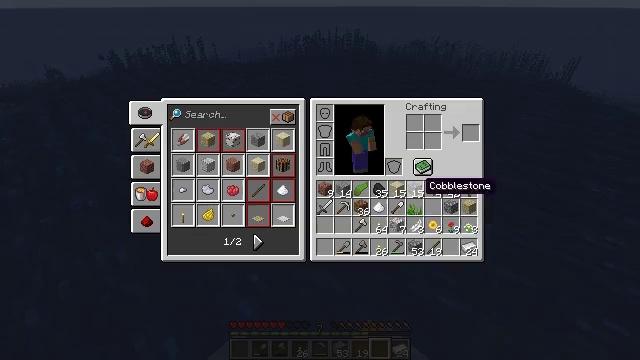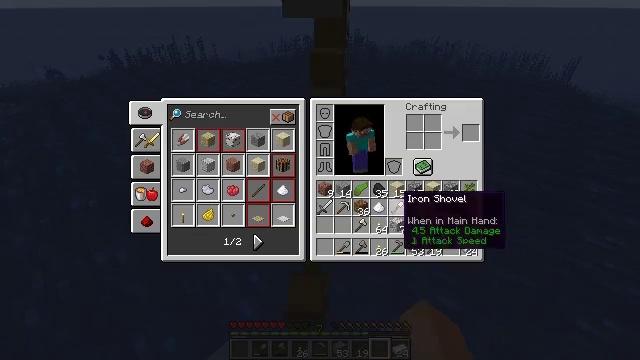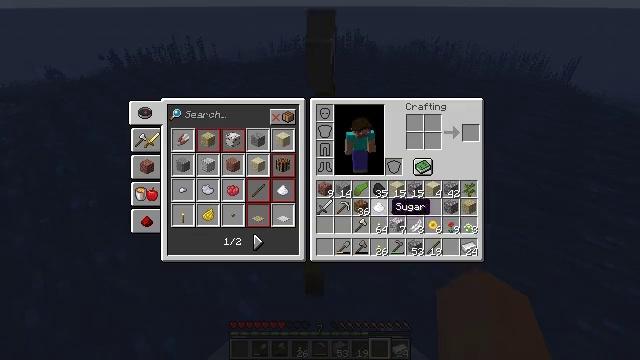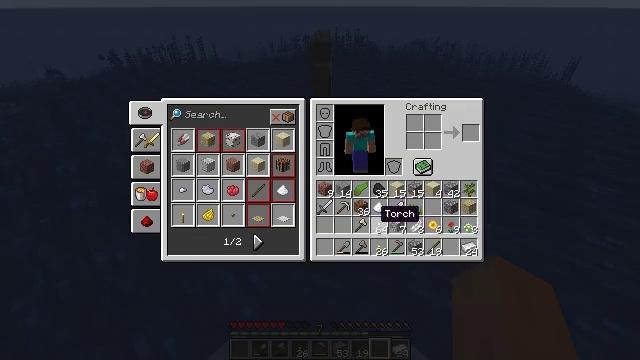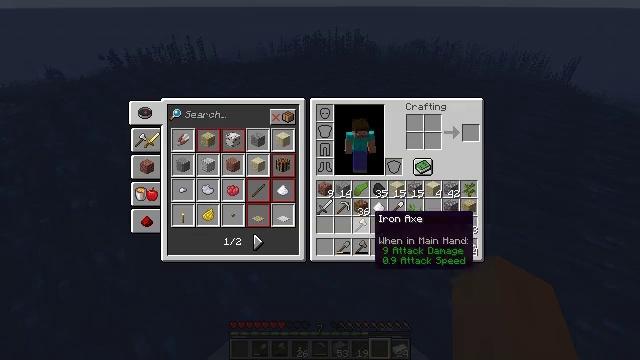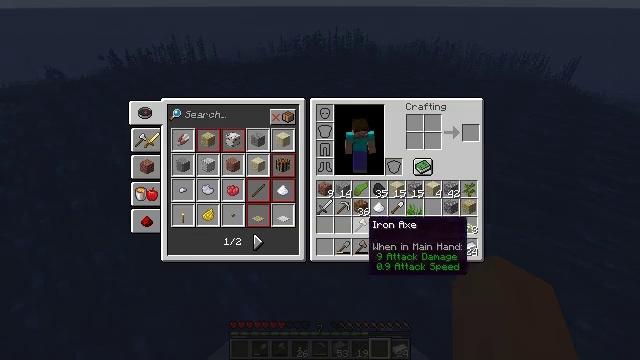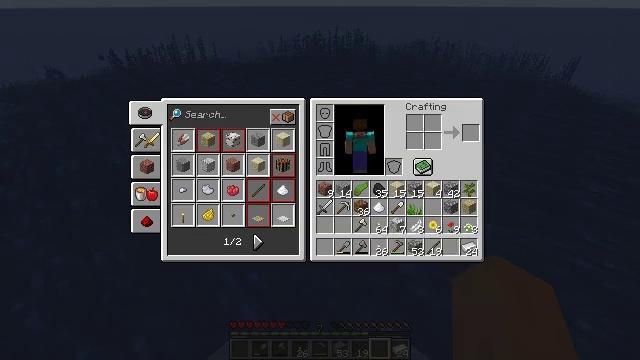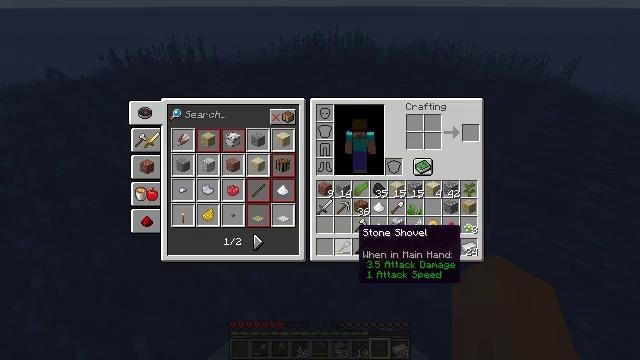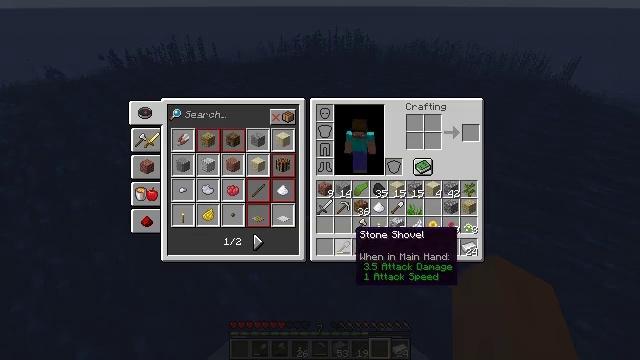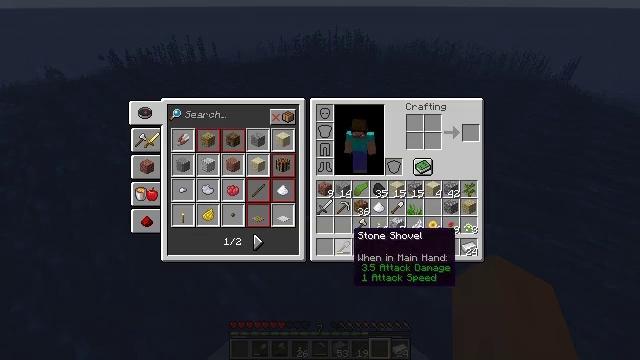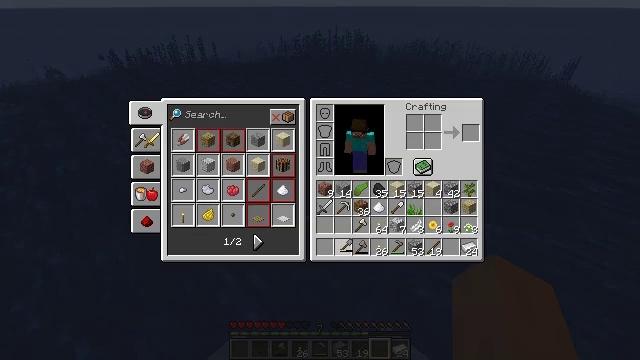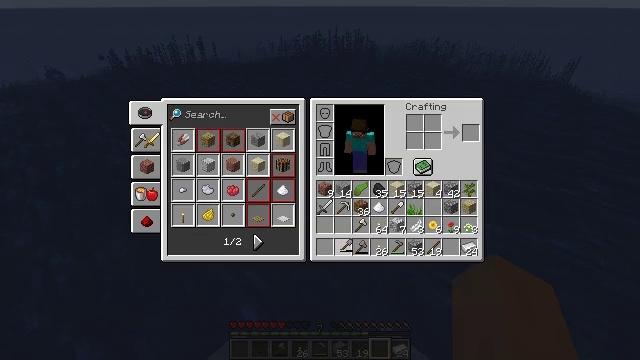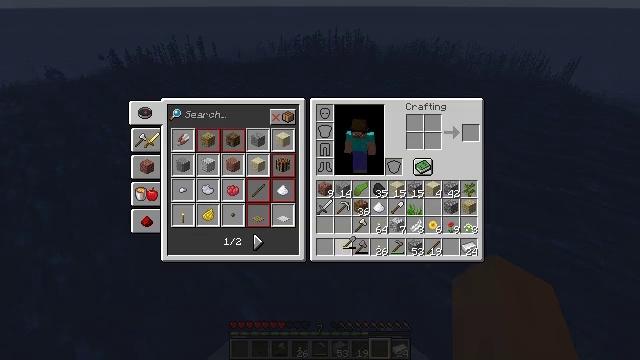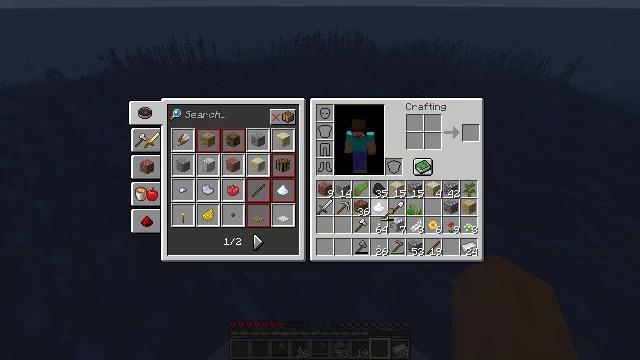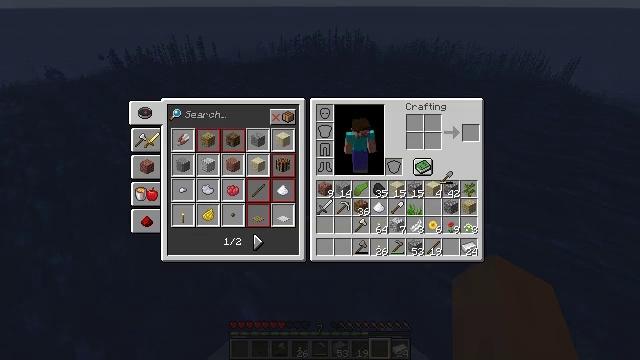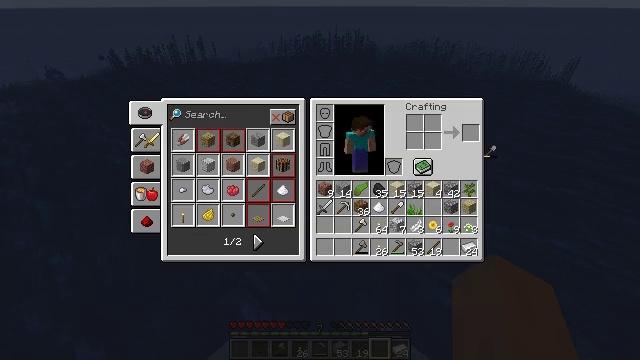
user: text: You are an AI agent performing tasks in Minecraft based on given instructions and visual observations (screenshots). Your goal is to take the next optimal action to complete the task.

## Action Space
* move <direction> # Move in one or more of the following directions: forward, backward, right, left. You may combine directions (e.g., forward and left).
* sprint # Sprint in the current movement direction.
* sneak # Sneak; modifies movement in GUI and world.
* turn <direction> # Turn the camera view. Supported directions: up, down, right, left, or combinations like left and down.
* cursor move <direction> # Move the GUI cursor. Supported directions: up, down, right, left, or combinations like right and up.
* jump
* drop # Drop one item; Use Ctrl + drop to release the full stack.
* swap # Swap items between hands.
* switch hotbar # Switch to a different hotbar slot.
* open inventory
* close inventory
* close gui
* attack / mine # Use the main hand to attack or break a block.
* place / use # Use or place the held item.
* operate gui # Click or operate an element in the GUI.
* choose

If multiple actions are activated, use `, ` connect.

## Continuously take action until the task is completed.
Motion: motion action
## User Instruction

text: Drop a stone shovel.
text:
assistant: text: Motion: cursor move left and down, open gui
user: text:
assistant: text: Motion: cursor move left and down
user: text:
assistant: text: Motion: cursor move left and down
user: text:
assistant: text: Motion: no_op
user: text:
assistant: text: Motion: no_op
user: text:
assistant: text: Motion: no_op
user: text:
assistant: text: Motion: no_op
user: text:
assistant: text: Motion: no_op
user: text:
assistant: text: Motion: no_op
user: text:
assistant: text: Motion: operate gui
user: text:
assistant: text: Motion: operate gui
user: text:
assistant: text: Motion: operate gui
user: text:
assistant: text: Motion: cursor move right and up
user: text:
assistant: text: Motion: cursor move right and up
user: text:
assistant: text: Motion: cursor move right and up
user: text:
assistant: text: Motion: cursor move right and up
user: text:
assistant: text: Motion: cursor move right
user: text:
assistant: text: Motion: operate gui
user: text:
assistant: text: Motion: operate gui
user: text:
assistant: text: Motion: cursor move left
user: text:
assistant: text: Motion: cursor move left and down
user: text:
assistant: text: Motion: cursor move left and down
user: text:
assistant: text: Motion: cursor move left and down
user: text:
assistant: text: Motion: cursor move left and down
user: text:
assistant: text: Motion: no_op